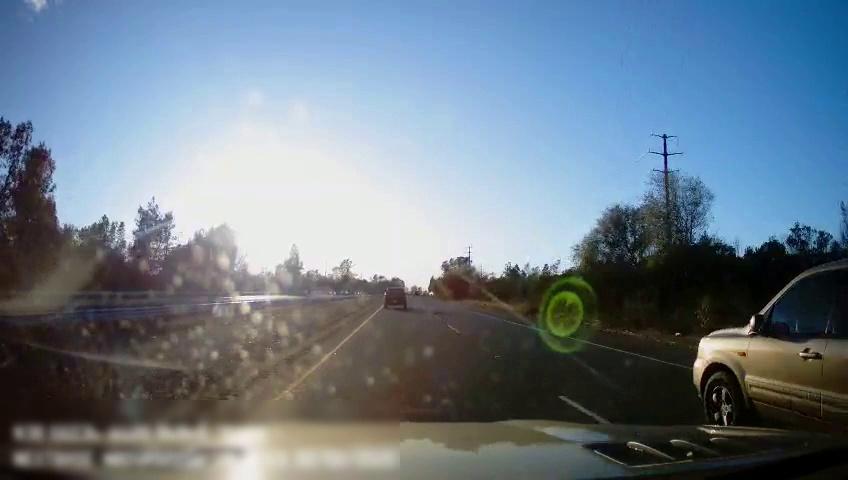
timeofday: Day
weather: Sunny
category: Drivable Space
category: Drivable Space
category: Vehicles | Truck
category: Vehicles | SUV
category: Lanes | Current Lane
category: Lanes | Current Lane
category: Lanes | Alternate Lane